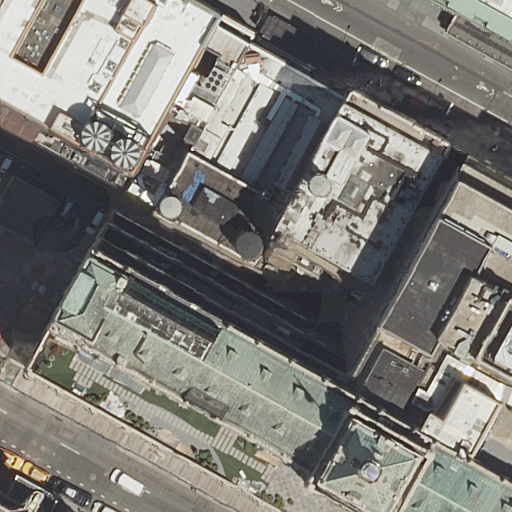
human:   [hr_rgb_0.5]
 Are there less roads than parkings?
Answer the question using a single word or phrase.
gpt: no

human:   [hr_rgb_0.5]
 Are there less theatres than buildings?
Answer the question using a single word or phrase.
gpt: yes

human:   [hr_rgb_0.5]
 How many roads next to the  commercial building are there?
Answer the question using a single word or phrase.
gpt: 2

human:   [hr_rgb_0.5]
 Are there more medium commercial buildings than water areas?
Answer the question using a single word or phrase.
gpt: no

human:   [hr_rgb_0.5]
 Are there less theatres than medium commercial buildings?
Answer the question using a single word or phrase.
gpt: no

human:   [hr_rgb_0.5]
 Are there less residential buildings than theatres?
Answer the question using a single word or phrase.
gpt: no

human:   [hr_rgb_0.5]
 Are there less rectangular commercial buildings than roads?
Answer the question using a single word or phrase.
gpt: yes

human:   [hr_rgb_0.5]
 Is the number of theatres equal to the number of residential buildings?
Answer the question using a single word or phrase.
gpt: yes

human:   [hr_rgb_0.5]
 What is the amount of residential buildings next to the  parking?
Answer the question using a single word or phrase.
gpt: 3

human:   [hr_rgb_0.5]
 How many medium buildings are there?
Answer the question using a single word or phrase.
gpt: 2

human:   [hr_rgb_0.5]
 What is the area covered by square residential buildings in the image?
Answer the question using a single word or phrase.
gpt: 0m2

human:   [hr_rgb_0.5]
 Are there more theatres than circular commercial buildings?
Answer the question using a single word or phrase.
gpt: yes

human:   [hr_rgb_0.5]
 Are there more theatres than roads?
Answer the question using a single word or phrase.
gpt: yes

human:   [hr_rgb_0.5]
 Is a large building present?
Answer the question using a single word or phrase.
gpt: yes

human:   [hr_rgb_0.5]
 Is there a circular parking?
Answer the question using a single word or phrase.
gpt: no

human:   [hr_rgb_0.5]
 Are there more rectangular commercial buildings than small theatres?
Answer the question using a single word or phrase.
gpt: no

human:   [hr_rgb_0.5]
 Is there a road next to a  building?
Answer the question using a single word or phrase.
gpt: yes

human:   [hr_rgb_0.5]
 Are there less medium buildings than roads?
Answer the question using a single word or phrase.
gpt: no

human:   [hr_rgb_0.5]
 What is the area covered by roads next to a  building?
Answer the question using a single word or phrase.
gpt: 0m2

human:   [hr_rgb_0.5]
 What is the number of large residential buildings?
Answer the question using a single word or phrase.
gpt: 2

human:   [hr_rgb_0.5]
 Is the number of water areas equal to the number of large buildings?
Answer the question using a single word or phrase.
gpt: no

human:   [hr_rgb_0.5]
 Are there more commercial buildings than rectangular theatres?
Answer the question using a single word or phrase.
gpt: no

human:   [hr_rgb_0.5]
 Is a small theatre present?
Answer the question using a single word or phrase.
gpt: no

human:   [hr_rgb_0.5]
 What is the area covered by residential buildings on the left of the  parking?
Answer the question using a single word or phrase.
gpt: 16m2

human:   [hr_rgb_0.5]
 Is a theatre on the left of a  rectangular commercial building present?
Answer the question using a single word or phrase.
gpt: no

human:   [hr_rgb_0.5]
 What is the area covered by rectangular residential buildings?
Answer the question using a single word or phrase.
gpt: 1826m2

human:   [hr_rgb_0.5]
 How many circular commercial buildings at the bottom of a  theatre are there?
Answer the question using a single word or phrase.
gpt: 0

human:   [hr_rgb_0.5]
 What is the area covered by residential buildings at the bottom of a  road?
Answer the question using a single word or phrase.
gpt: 1826m2

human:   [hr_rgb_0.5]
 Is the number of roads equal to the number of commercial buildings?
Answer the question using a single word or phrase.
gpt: no

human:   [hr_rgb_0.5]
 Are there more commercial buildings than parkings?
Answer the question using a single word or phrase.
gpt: no

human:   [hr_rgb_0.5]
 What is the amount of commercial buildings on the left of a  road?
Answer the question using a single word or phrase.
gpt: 0

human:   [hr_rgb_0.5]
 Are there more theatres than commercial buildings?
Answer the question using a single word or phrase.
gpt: yes

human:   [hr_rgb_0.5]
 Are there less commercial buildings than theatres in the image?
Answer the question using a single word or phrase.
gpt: yes

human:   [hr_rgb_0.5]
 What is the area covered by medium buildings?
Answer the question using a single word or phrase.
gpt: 870m2

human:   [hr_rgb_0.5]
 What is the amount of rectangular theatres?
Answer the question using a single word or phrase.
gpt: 2

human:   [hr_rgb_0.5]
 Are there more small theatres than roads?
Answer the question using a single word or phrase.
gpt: no